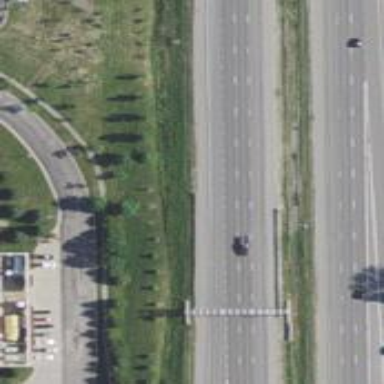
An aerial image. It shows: Motorway.